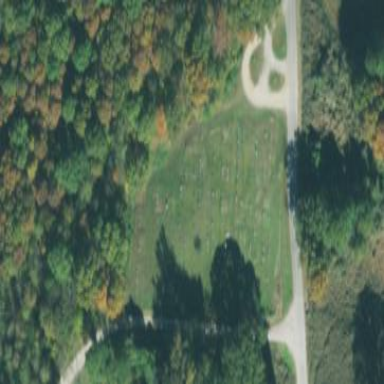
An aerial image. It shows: Cemetery.